Here is the time-frequency (STFT) view of a rotor kit's vibration measurement. Diagnose the rotating machine from this image, choosing from: normal, misalignment, unbalance, looseness.
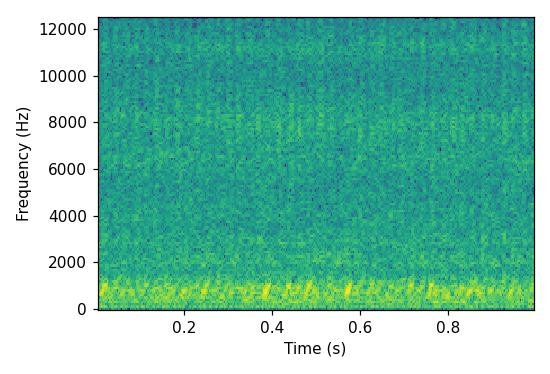
Answer: misalignment